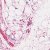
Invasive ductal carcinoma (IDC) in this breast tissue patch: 0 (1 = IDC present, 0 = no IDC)